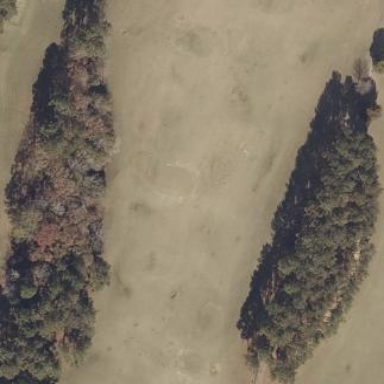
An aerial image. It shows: Driving range for golf on grass.